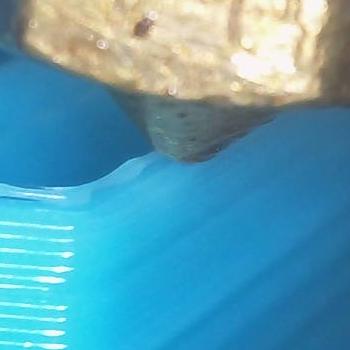
Flow rate: 49%